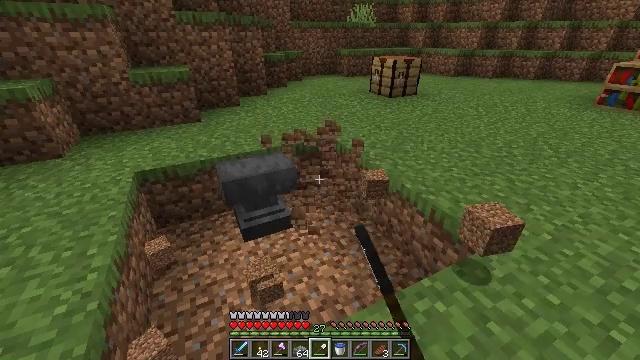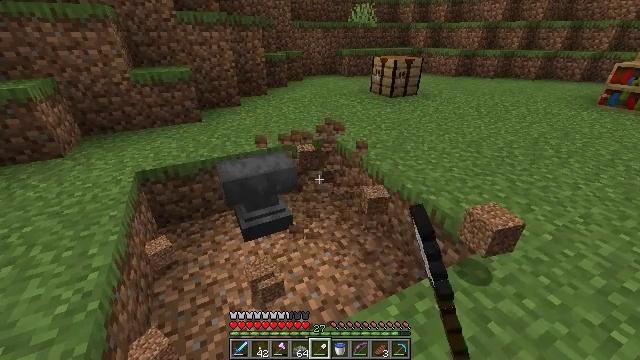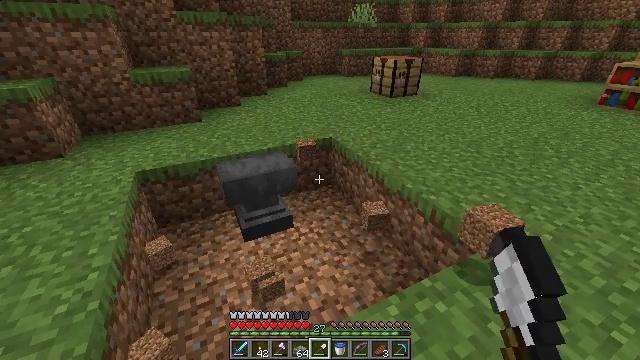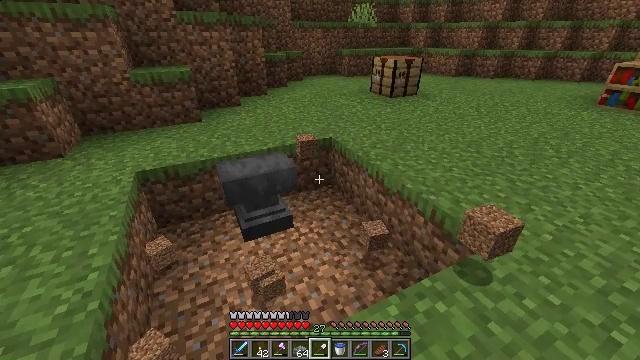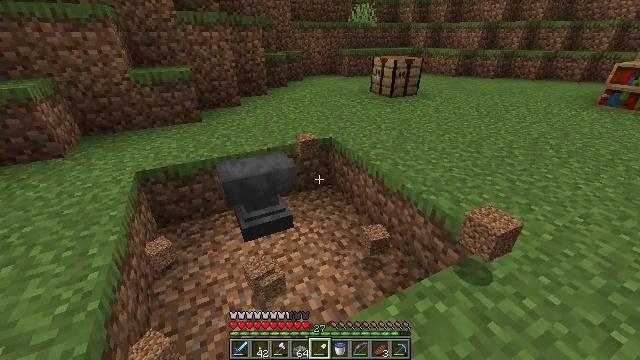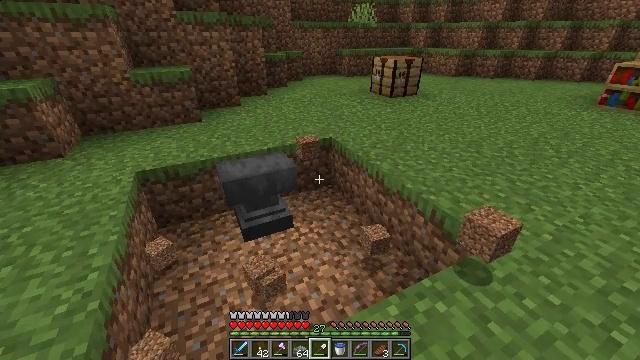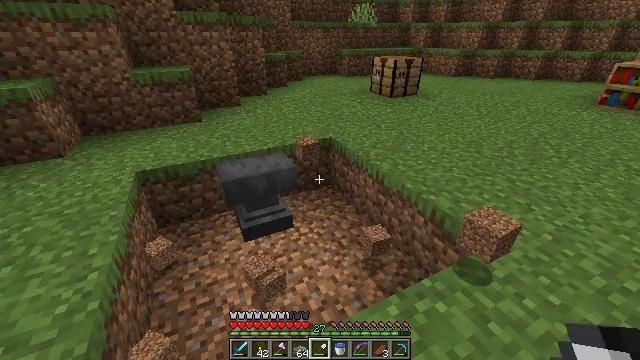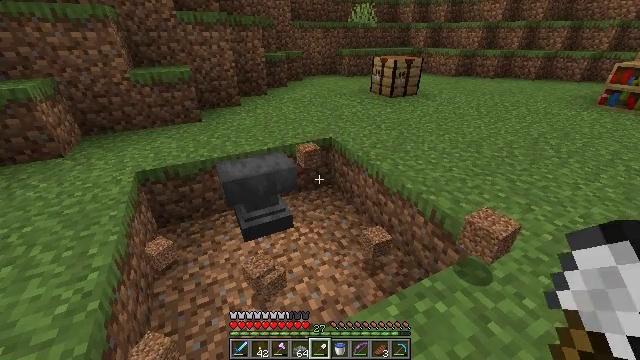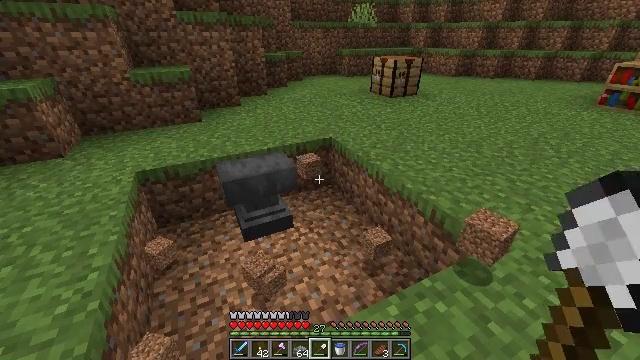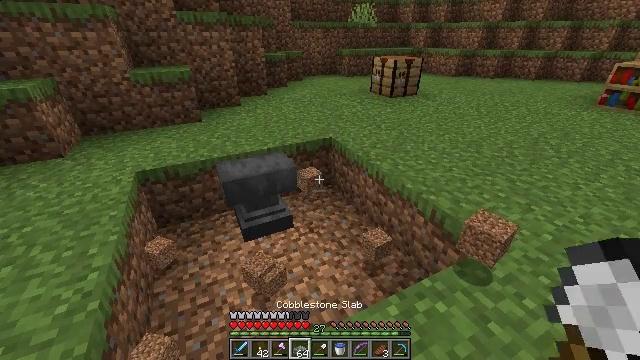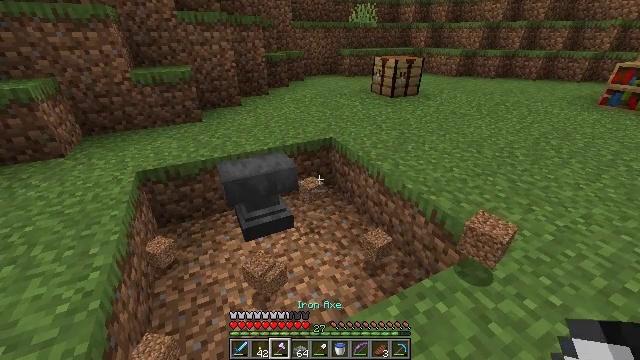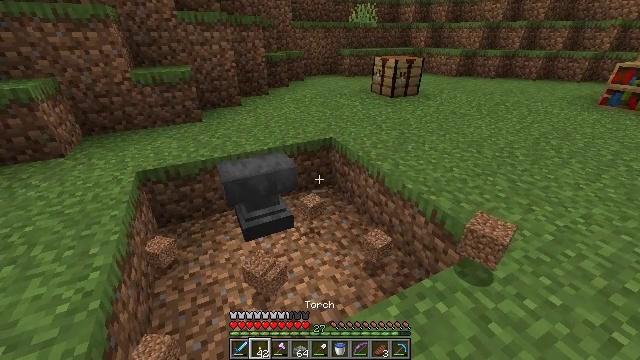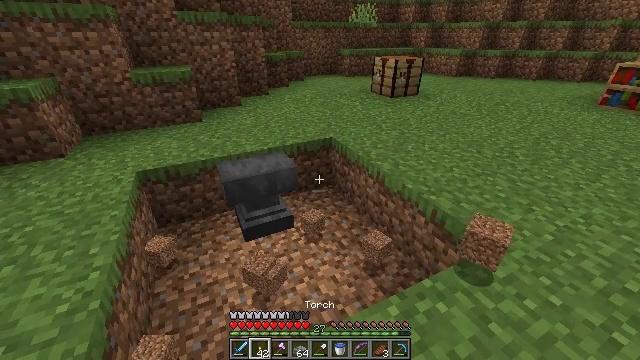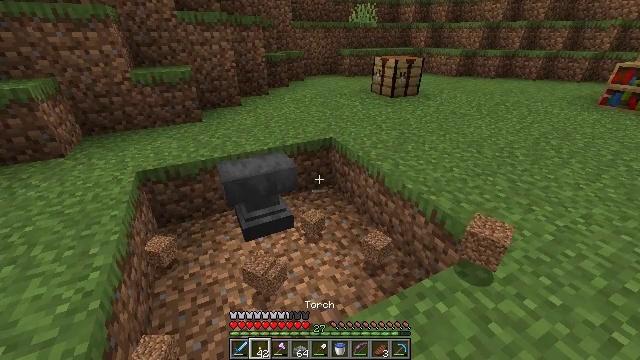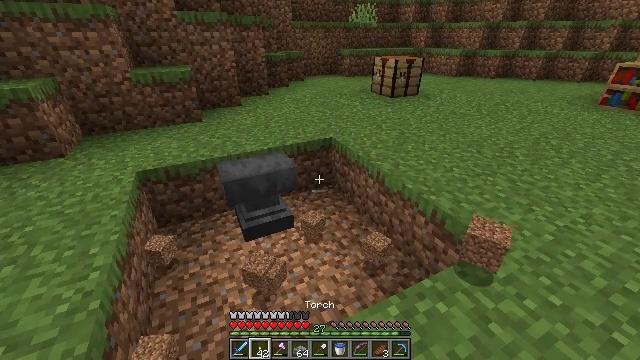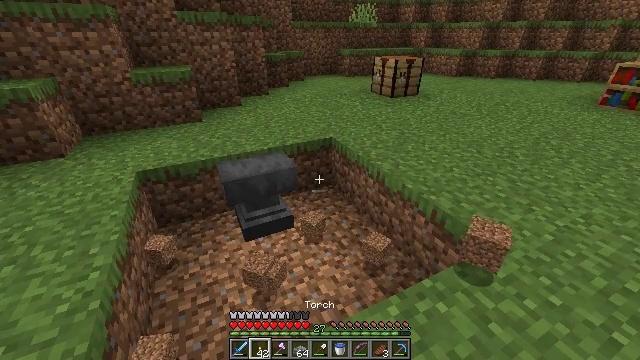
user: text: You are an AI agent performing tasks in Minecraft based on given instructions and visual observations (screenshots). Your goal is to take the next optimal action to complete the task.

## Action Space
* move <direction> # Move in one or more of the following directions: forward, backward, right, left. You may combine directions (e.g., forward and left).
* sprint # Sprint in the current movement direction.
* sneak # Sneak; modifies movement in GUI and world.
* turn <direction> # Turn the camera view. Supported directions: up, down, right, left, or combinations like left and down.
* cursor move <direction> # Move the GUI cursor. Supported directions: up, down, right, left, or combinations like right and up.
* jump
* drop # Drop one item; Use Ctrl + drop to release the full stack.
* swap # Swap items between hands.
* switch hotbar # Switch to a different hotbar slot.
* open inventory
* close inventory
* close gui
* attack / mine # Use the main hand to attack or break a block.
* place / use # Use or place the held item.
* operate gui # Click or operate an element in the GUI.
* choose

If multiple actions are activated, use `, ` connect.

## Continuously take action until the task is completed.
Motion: motion action
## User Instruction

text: Mine the anvil to break it.
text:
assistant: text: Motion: no_op
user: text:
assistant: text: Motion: no_op
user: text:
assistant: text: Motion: no_op
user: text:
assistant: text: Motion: no_op
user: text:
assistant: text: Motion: no_op
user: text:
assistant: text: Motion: no_op
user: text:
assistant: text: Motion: no_op
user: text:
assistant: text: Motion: no_op
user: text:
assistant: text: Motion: no_op
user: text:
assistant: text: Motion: no_op
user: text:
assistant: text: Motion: no_op
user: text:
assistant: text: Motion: no_op
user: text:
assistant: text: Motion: no_op
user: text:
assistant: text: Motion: no_op
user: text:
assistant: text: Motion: no_op
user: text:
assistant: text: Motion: no_op
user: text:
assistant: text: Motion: no_op
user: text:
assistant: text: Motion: no_op
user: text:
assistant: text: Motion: no_op
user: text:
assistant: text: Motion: no_op
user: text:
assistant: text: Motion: no_op
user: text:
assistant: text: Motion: no_op
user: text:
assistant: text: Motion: no_op
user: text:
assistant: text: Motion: no_op
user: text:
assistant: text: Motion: no_op
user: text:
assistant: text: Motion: no_op
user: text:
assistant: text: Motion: no_op
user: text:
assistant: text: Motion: move forward
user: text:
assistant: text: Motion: move forward
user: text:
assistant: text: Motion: move forward and move left